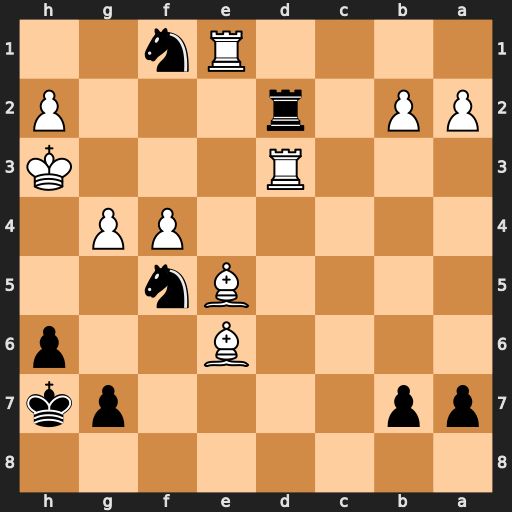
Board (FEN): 8/pp4pk/4B2p/4Bn2/5PP1/3R3K/PP1r3P/4Rn2
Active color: b
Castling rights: -
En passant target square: -
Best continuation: Rxh2#